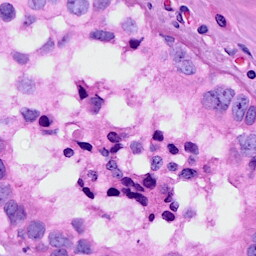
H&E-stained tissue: Breast